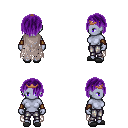
a pixel art fantasy rpg character, female body template, dark elf, purple skin, gray tattered cape, metal pants, purple bangs hairstyle, bronze tiara, cloth bracers, gray slippers, four views (front, back, left, right), 2x2 character sprite sheet, small pixel art, hard edges, no anti-aliasing